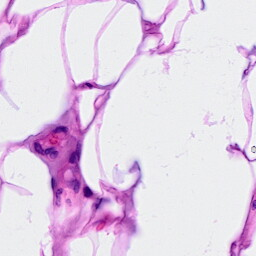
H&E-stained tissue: Breast